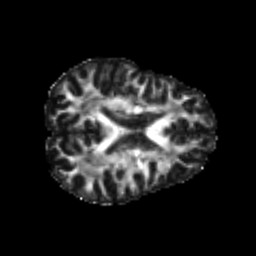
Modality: FA
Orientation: axial
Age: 25
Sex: male
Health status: healthy
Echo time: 0.074 s